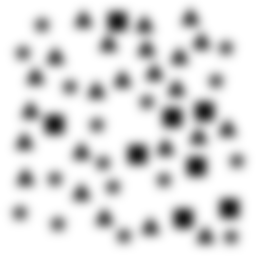
Squares: 8
Triangles: 24
Stars: 16
Total shapes: 48